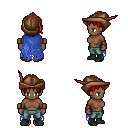
a pixel art fantasy rpg character, female body template, human, dark skin, blue tattered cape, teal pants, red plain hairstyle, leather cap, leather bracers, black shoes, four views (front, back, left, right), 2x2 character sprite sheet, small pixel art, hard edges, no anti-aliasing